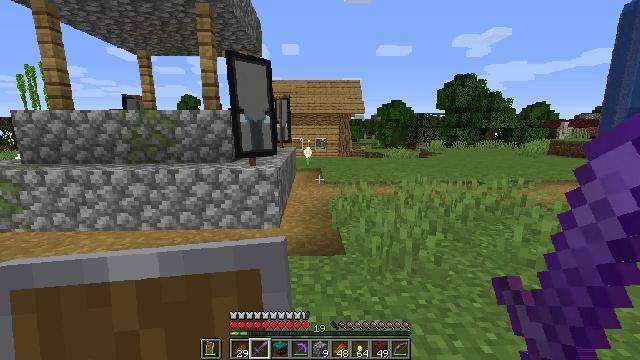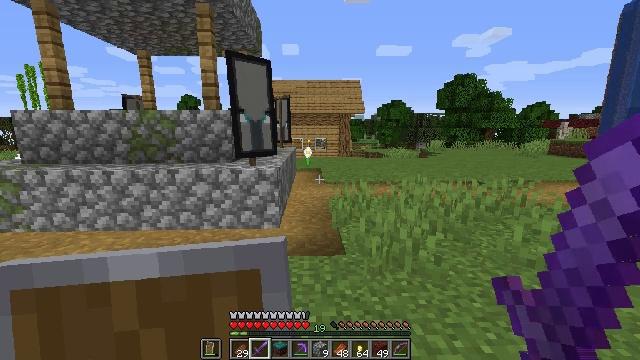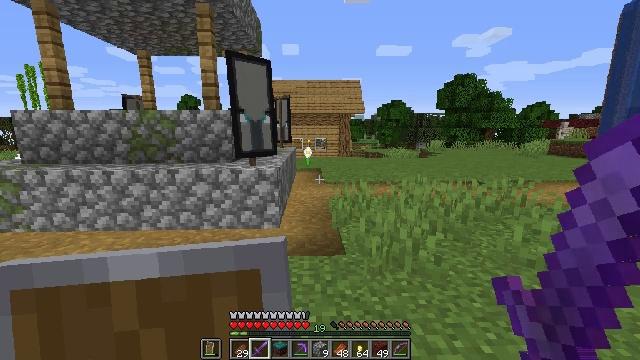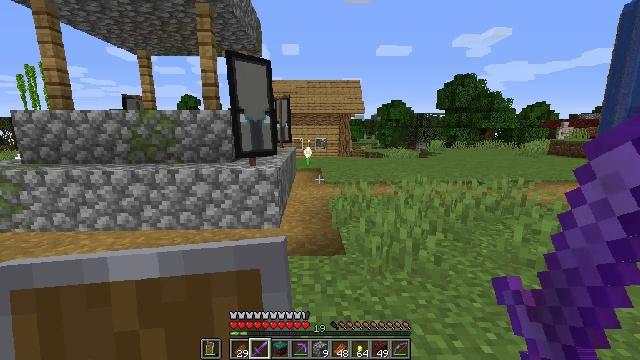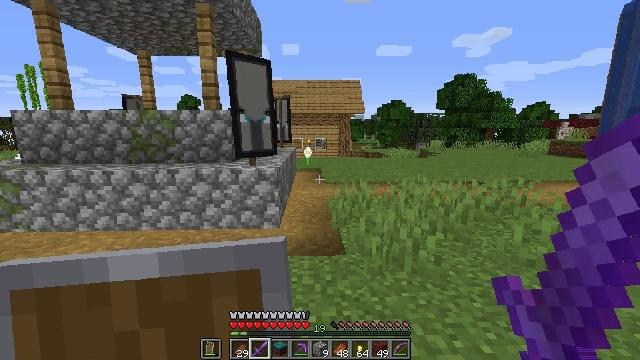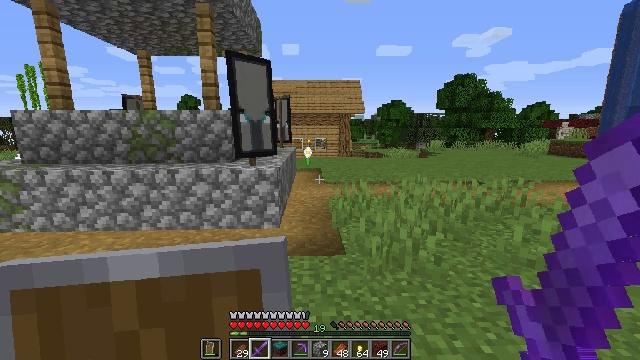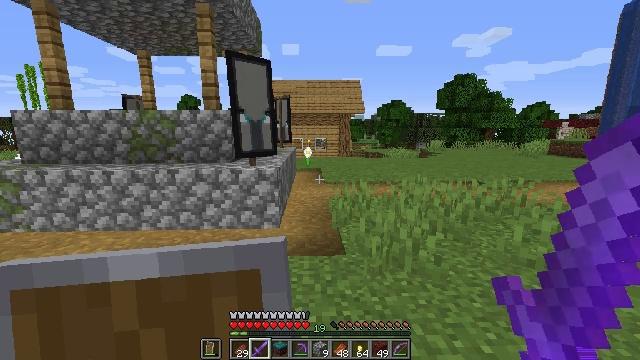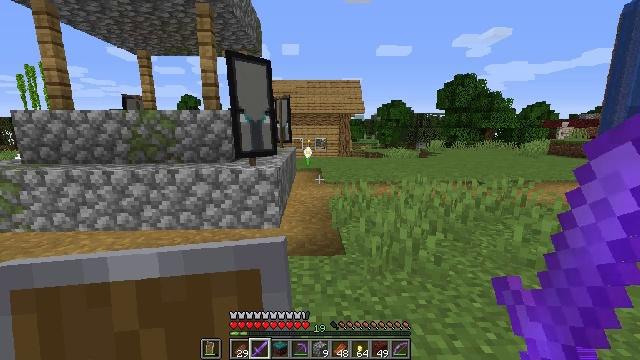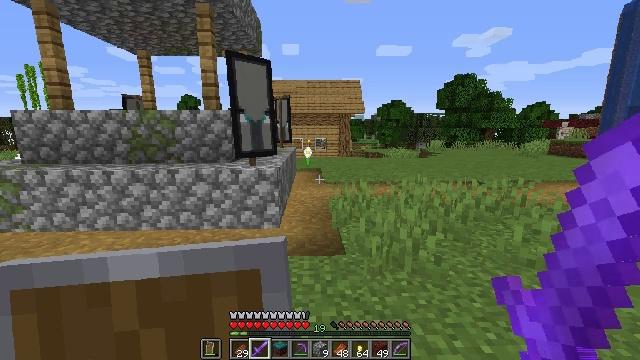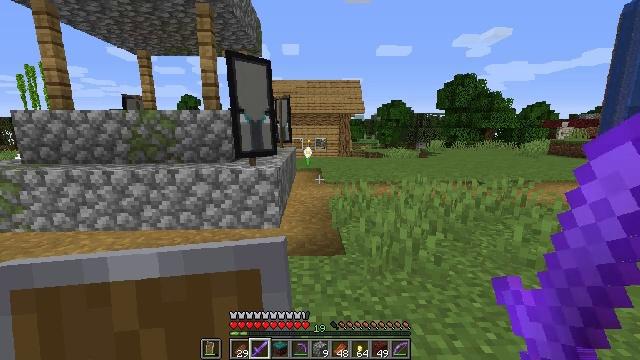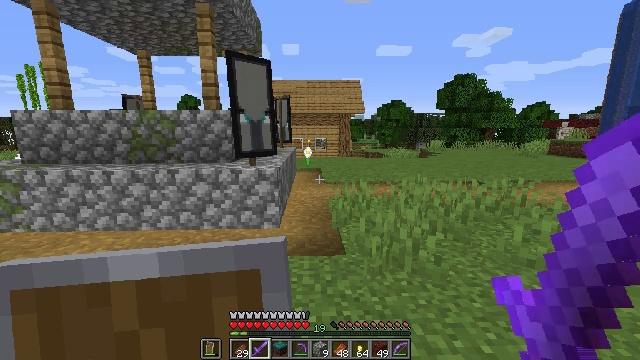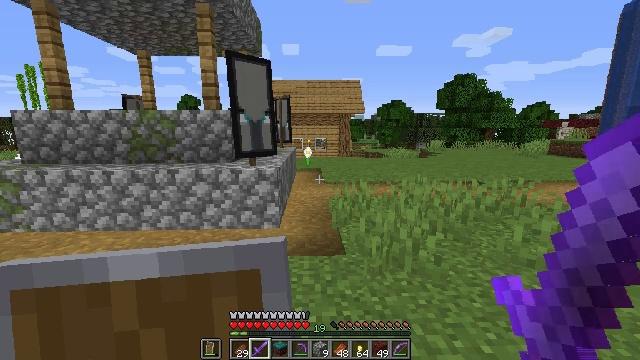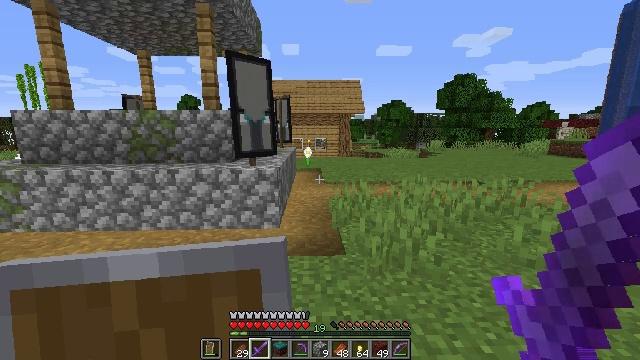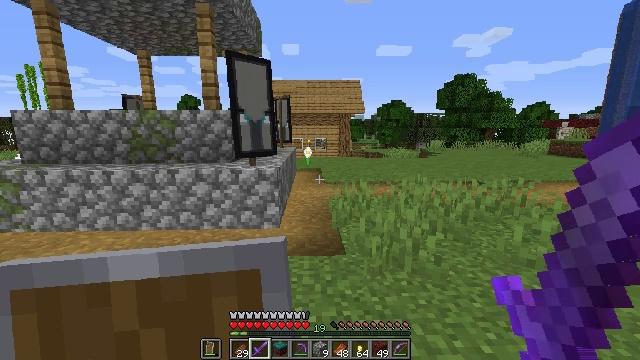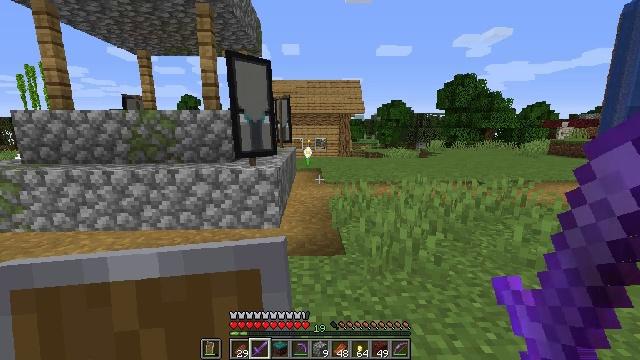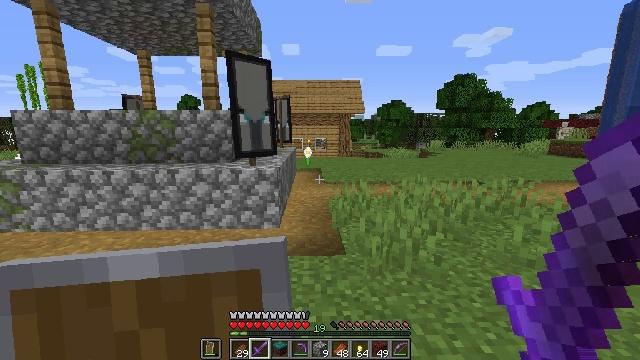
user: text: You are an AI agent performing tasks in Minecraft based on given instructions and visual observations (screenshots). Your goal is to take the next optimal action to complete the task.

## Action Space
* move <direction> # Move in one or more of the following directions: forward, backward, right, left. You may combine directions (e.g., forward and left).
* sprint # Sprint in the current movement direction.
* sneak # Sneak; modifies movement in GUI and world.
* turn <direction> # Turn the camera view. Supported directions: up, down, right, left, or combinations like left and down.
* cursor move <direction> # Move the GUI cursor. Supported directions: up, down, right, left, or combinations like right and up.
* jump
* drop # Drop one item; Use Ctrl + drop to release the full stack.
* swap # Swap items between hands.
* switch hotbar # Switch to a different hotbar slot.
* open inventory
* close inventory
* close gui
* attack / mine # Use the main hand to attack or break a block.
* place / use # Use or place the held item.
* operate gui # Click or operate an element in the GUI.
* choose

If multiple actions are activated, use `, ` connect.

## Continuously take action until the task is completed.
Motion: motion action
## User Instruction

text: Gather tall grass by hitting it.
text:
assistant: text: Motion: no_op
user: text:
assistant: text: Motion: no_op
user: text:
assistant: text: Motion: no_op
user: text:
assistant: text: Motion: no_op
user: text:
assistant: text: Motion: no_op
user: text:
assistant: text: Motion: no_op
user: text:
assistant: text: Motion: no_op
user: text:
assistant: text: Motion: no_op
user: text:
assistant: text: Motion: no_op
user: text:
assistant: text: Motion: no_op
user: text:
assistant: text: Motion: no_op
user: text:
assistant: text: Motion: no_op
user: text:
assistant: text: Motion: no_op
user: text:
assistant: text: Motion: no_op
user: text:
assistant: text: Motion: no_op
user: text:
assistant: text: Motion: no_op
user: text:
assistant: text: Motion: no_op
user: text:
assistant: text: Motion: no_op
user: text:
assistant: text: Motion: no_op
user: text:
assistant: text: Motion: no_op
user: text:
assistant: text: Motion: no_op
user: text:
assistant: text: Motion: no_op
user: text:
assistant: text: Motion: no_op
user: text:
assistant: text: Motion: no_op
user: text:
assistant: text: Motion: no_op
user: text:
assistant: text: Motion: no_op
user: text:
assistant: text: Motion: no_op
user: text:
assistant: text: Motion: no_op
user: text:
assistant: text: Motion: no_op
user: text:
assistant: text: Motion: no_op